Field crop: maize
Growth stage: 2
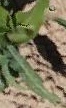
Species: maize